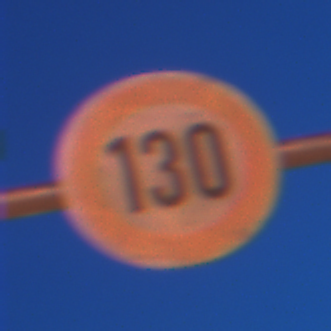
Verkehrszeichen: Geschwindigkeit130
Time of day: Night
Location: Outdoor (Urban)
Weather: PartlyCloudy
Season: NotSpecified
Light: Artificial